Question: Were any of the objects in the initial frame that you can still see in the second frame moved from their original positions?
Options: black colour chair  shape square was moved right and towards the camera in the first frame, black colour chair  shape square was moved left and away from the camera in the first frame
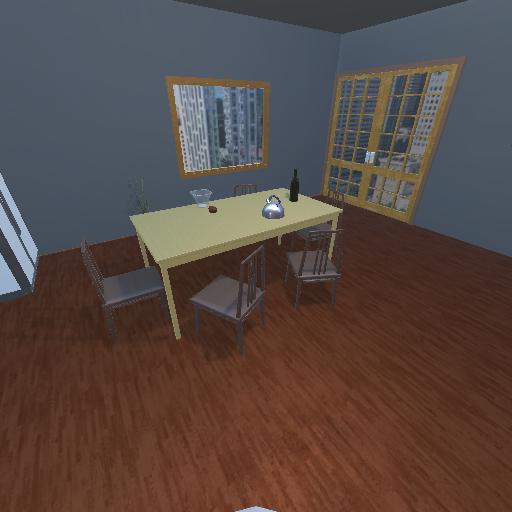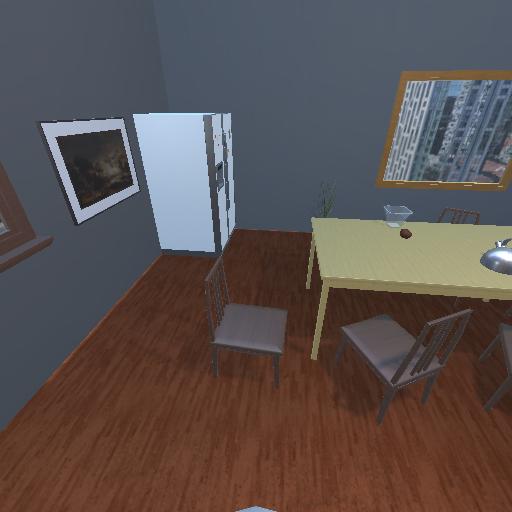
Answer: black colour chair  shape square was moved right and towards the camera in the first frame